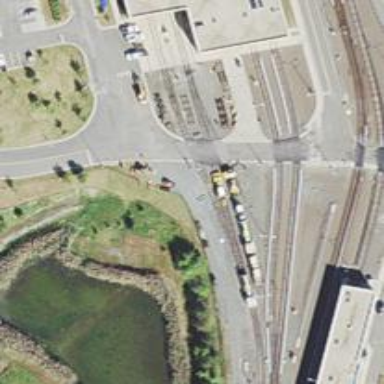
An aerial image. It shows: Yard area with electrified rail tracks.